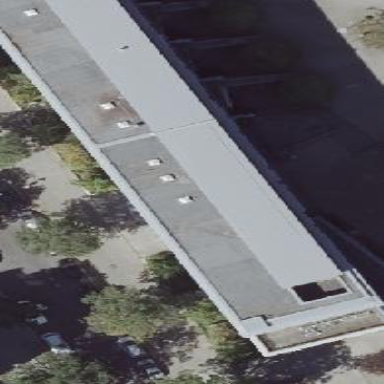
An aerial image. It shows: School building with flat roof.